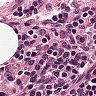
Metastatic tissue present: no